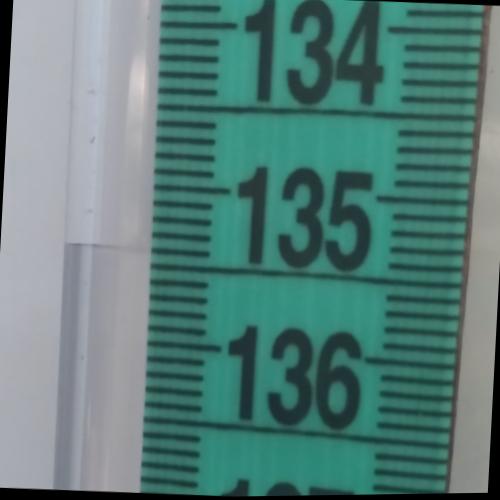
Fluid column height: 135.4 cm